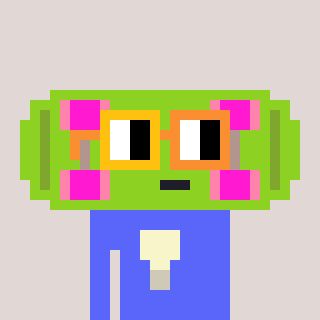
a pixel art character with square yellow and orange glasses, a skateboard-shaped head and a purple-colored body on a warm background